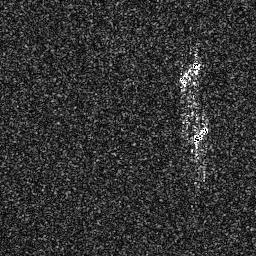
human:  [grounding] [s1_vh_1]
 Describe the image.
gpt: In the satellite image, there is  <ref>1 medium ship </ref> <box>[[68, 22, 79, 33, 0]]</box> located at top right,  <ref>1 small ship </ref> <box>[[73, 47, 81, 56, 0]]</box> located at right.